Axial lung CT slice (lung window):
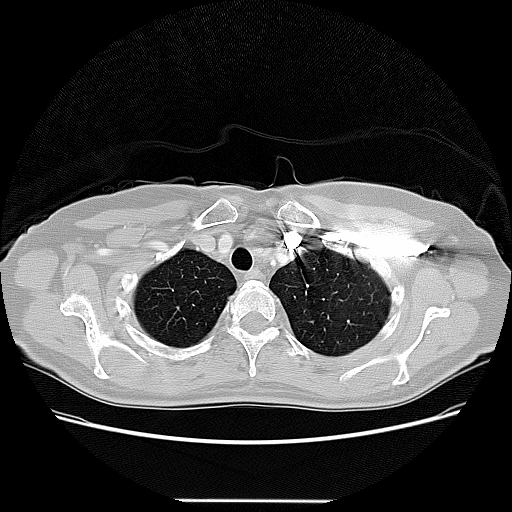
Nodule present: no